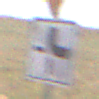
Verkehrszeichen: VerlaufVorfahrtsstrasse4
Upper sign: VorfahrtGewaehren
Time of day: Midday
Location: Outdoor (Nature)
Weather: PartlyCloudy
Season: NotSpecified
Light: Natural